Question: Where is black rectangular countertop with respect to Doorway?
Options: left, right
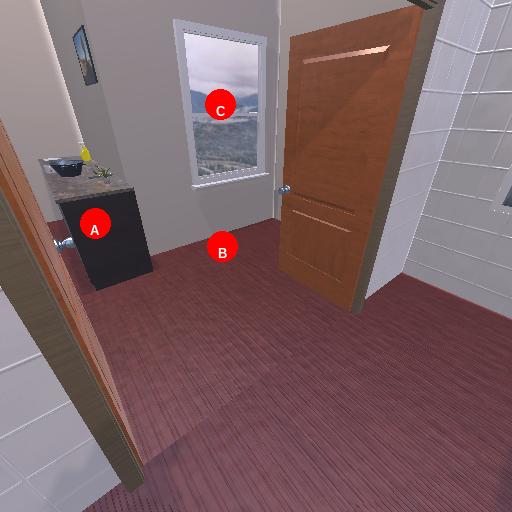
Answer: left